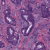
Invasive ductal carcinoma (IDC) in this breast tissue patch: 1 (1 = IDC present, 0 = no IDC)